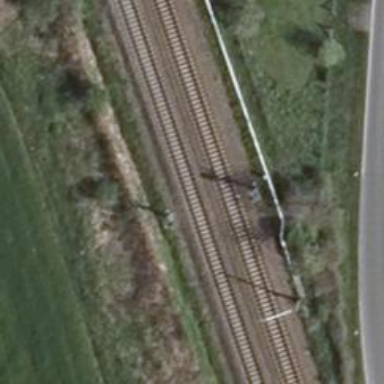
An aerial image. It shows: Signal light at railway crossing.